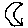
Label: moon